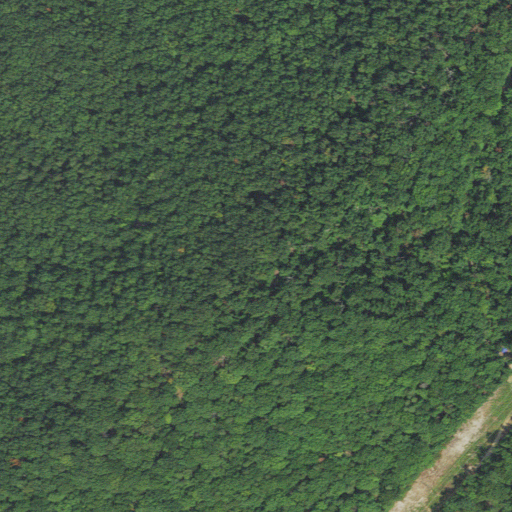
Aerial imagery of mountain in Virginia named Miller Knob containing deciduous forest and pasture